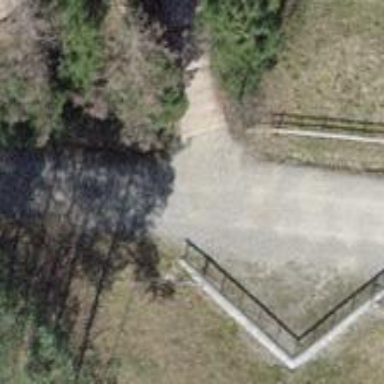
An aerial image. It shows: Path.